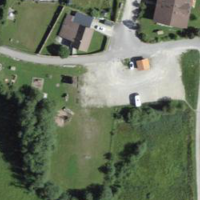
EUNIS habitat code: 55
Species observed at this site:
Larix decidua
Phragmites australis
Coenonympha pamphilus
Angelica sylvestris
Lysimachia punctata
Typha latifolia
Juncus inflexus
Sonchus asper
Scotopteryx chenopodiata
Equisetum palustre
Filipendula ulmaria